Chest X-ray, PA view. Patient: 62 years old, sex M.
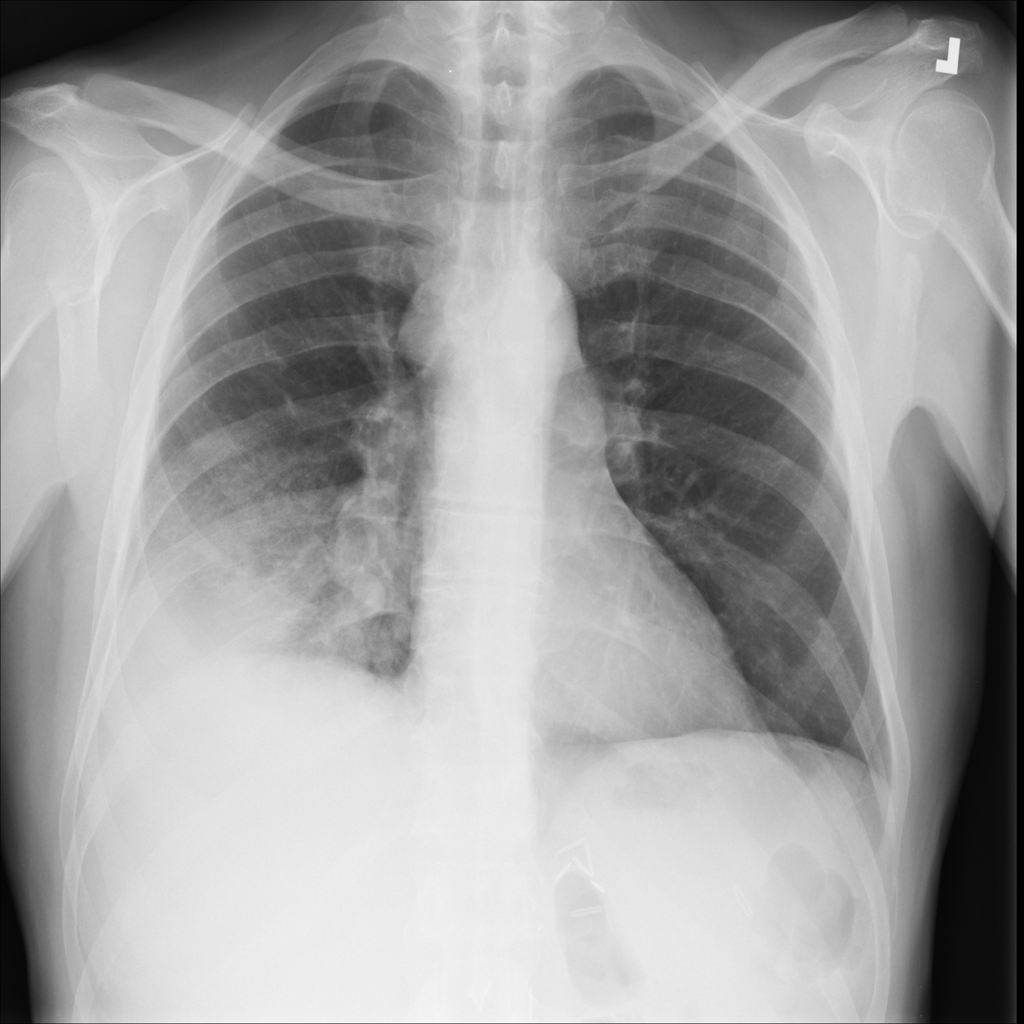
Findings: No Finding